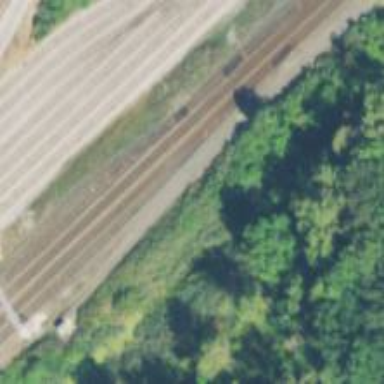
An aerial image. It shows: Railway siding with rails.